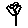
Label: flower